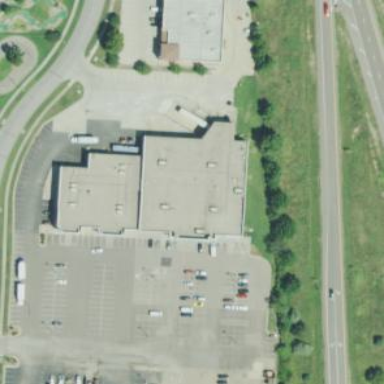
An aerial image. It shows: Building.